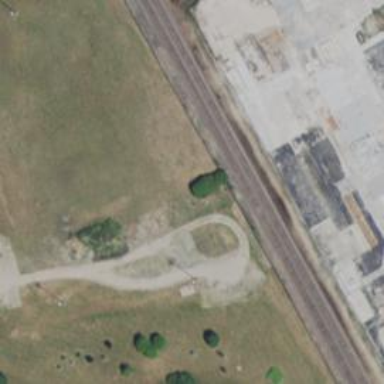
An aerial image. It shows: Abandoned railway.